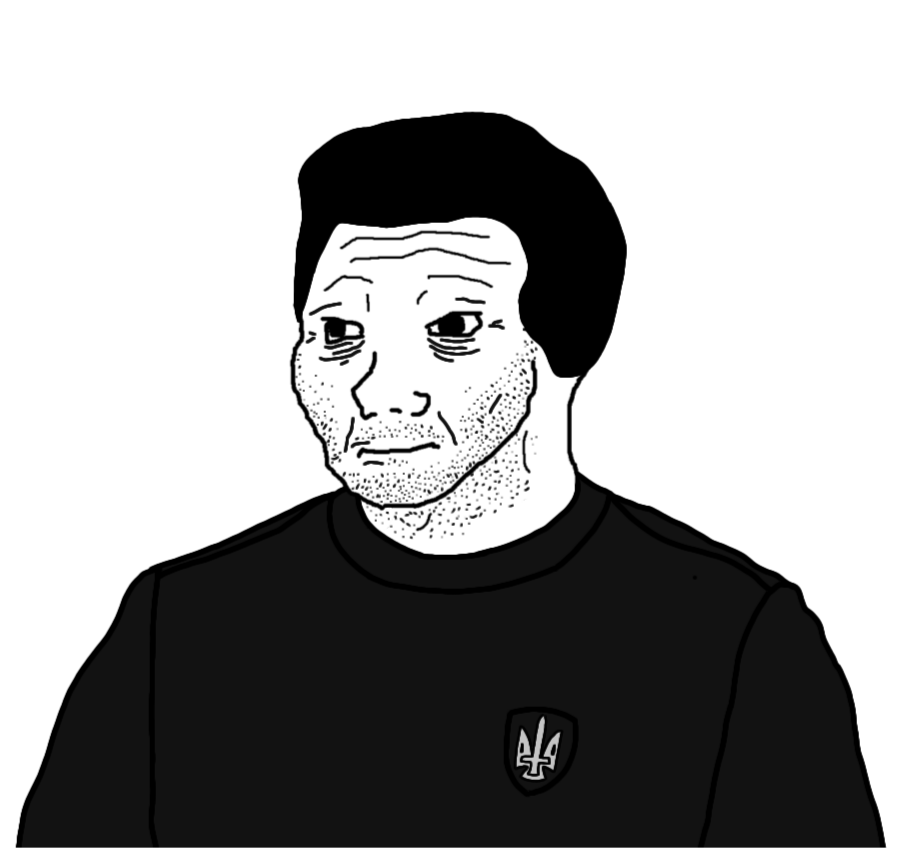
Label: 5_Doomer